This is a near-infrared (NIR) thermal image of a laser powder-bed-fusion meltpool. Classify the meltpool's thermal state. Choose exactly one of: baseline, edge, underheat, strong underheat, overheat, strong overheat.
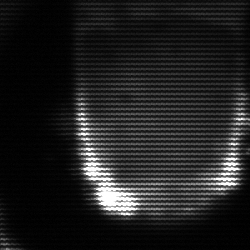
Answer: baseline